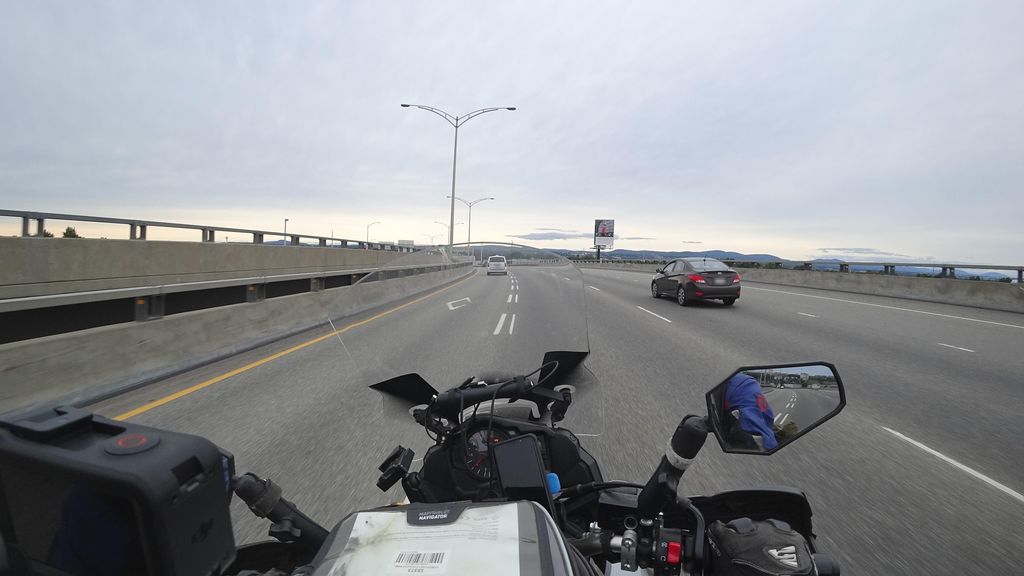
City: quebec_city